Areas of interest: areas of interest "Jinghu Club"
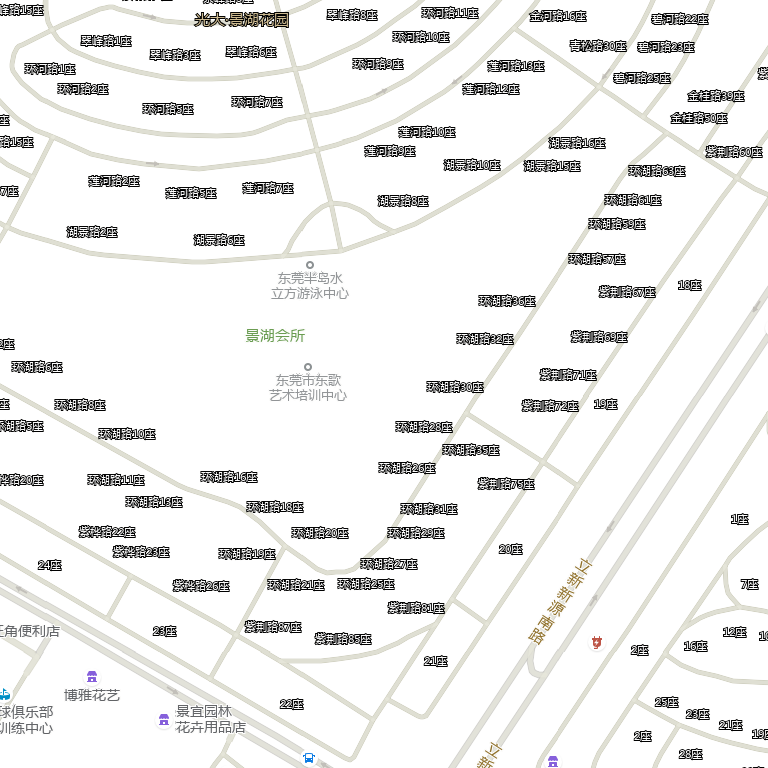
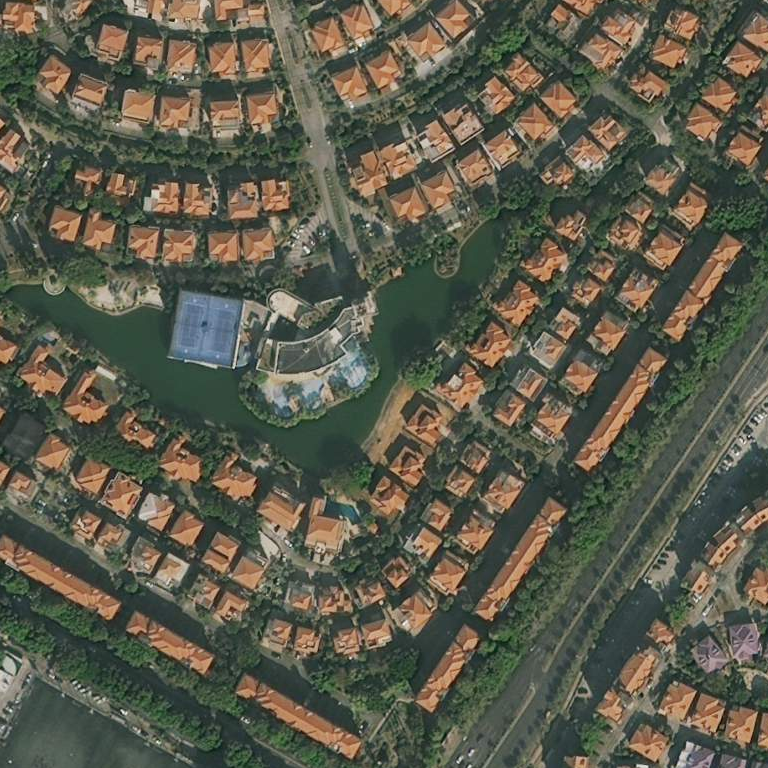